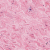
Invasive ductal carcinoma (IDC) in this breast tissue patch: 0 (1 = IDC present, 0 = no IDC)